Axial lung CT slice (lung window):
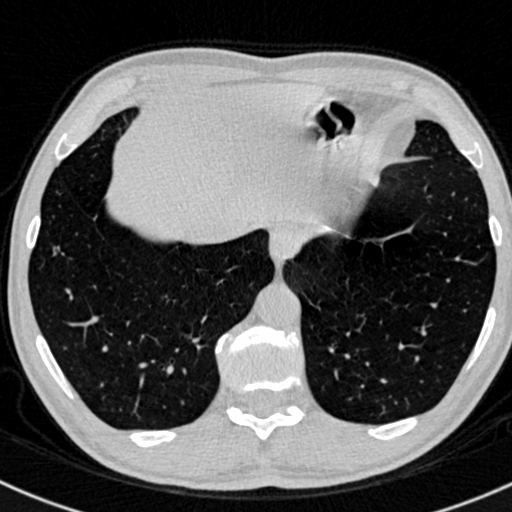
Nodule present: yes
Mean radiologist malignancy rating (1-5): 2